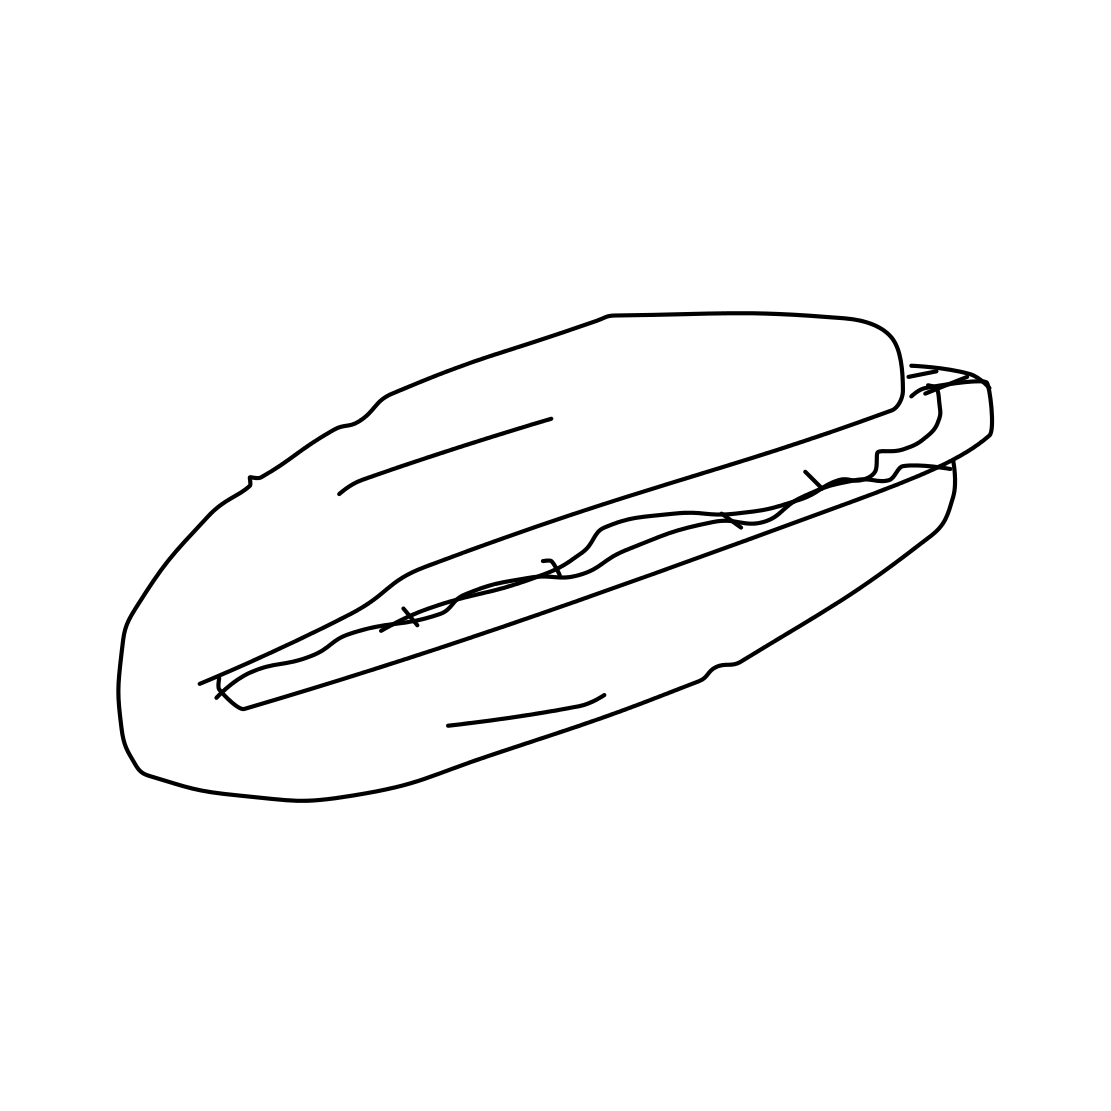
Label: hot-dog